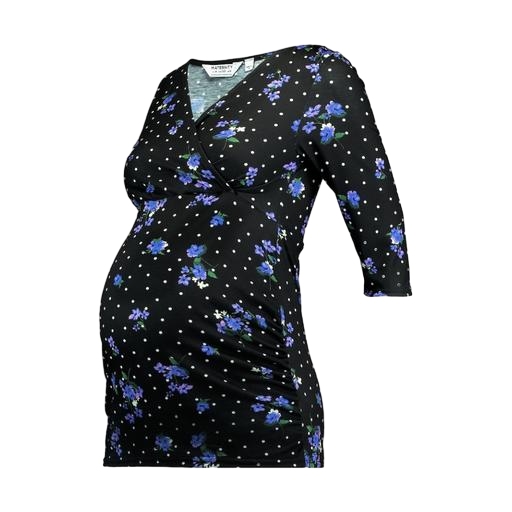
maternity black floral tie tunic, blue prince fox ditsy floral bodycon, blue floral-print faux-wrap top, white background